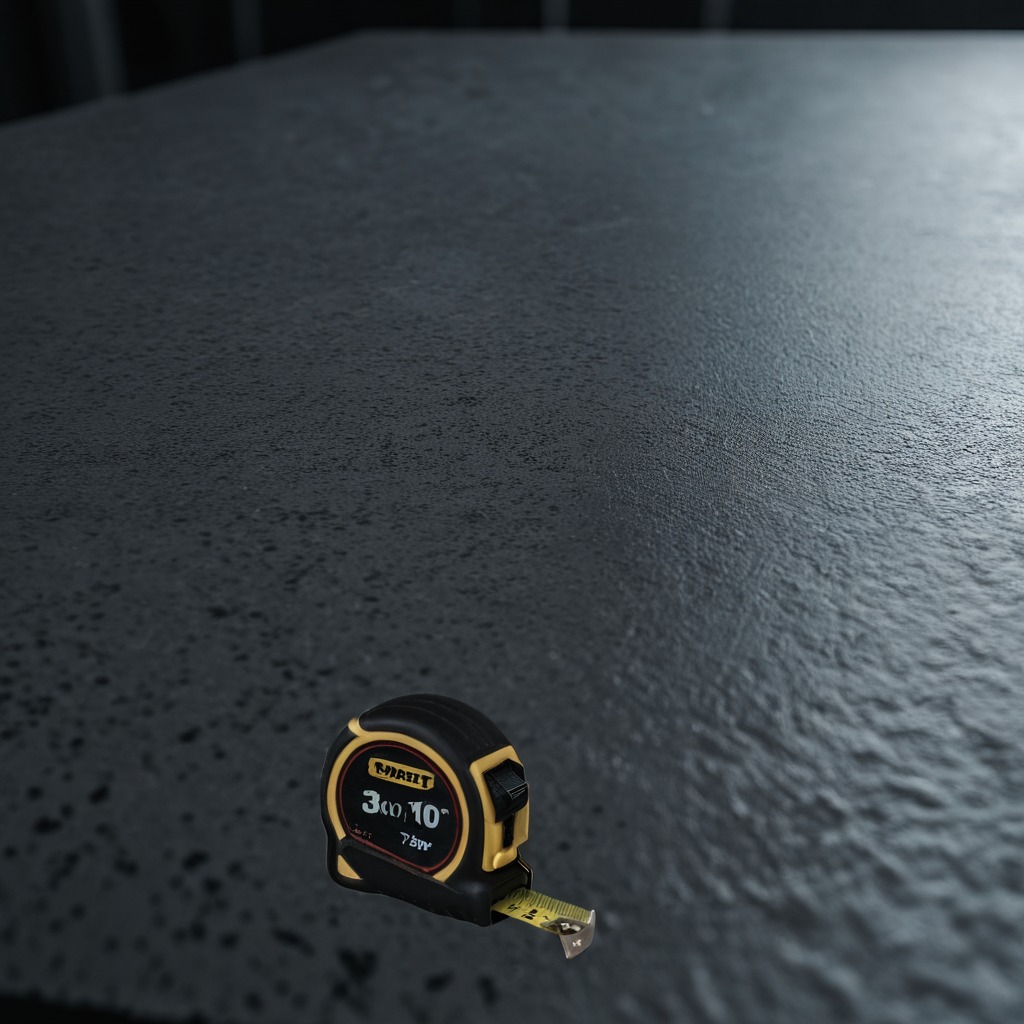
A measuring tape lies on a clean granite table inside a workshop at night dim ambient light soft shadows worn but